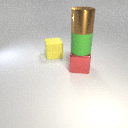
large green rubber cylinder below large brown metal cylinder